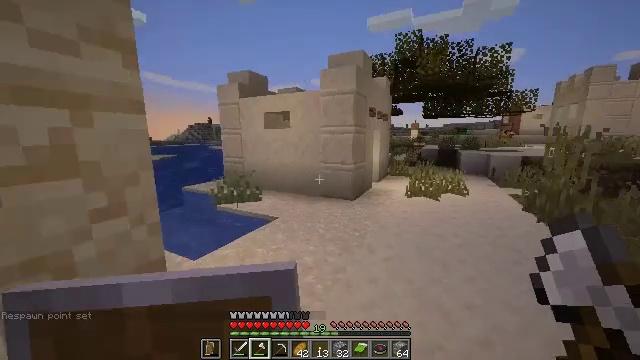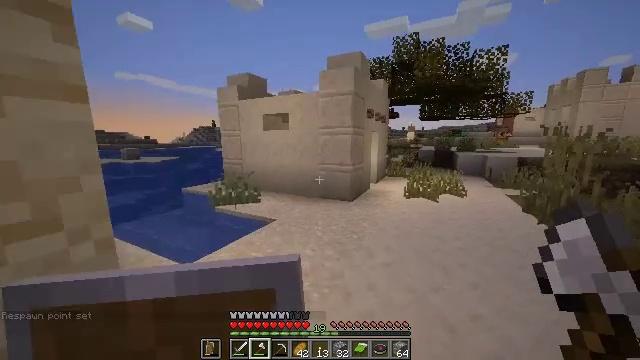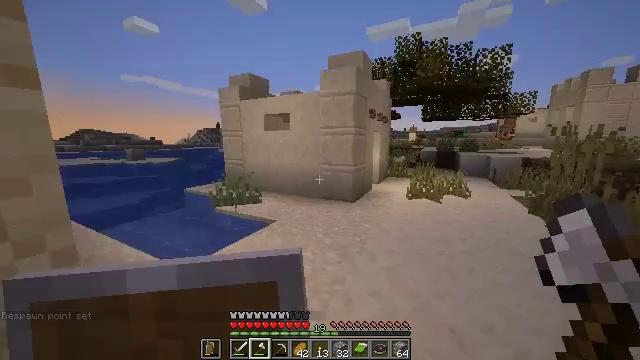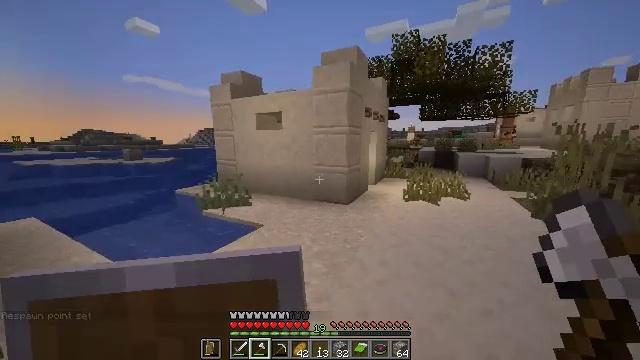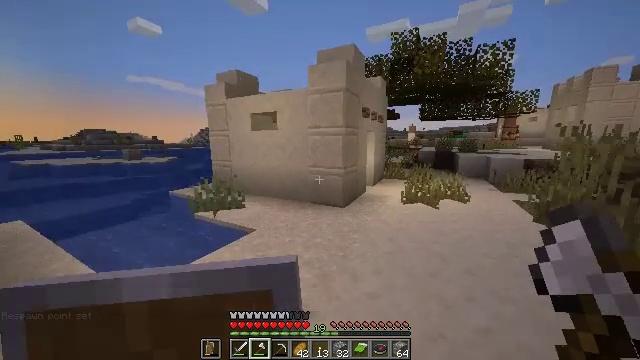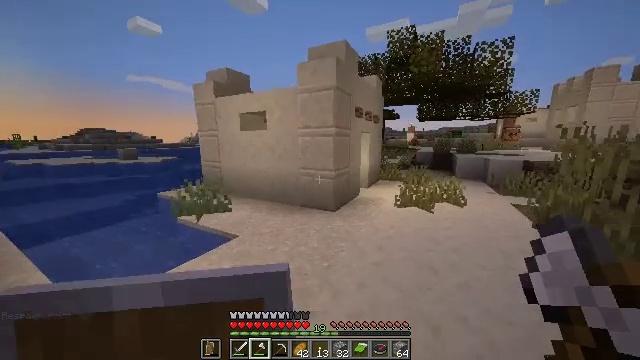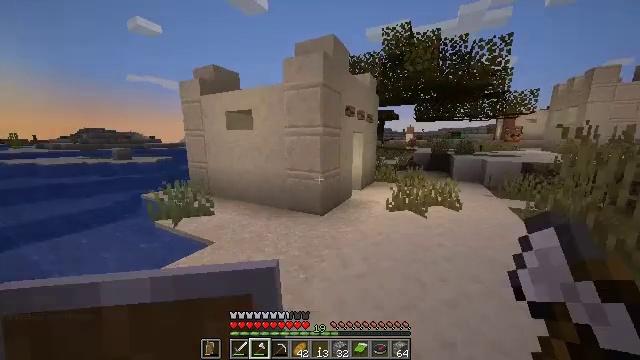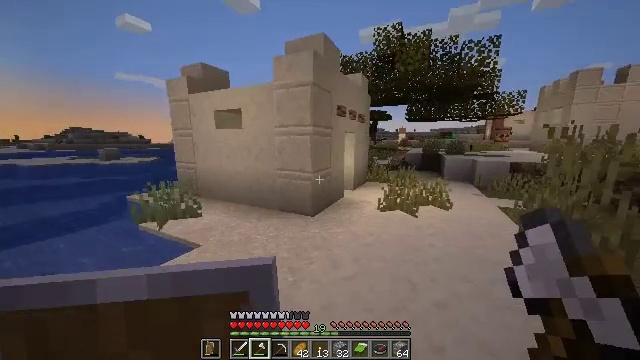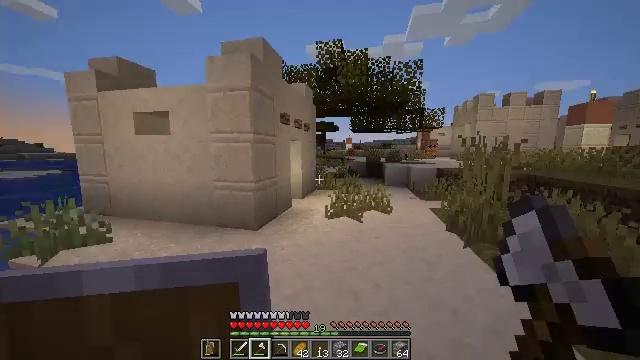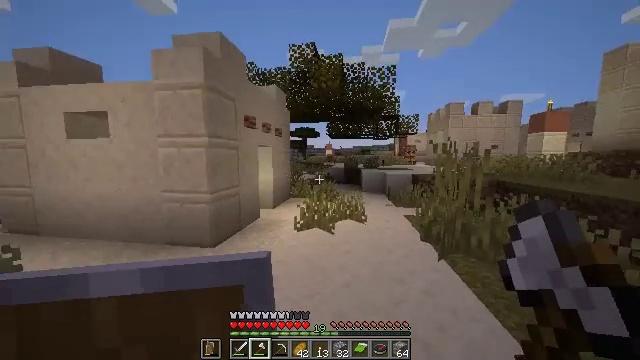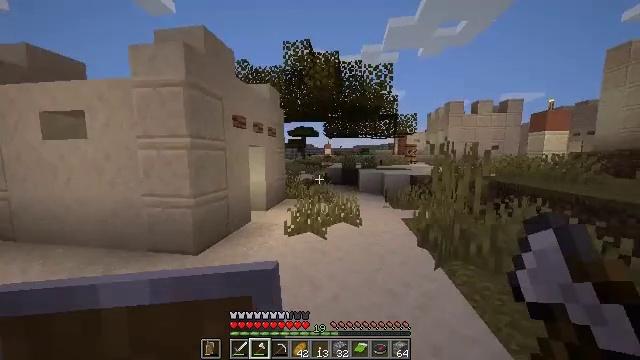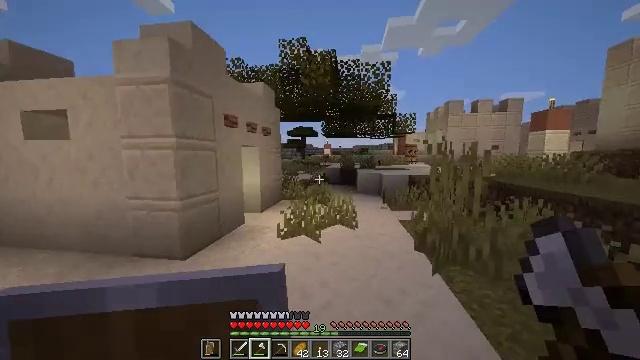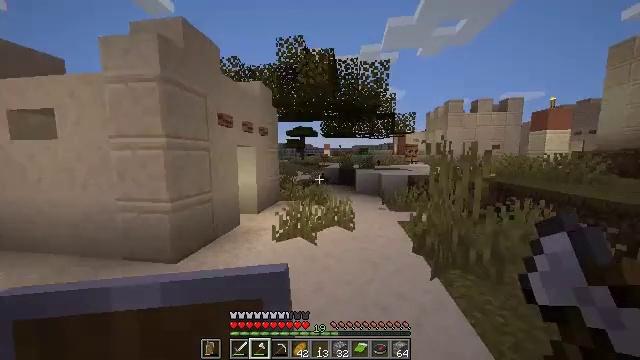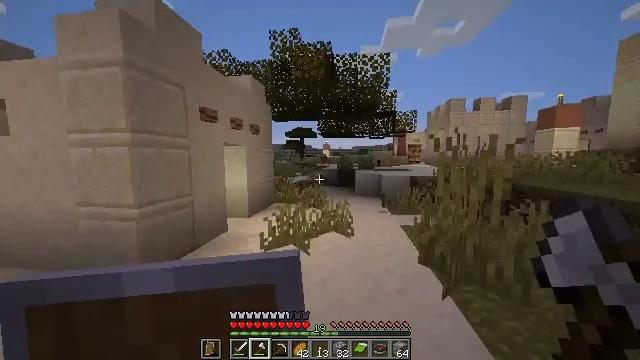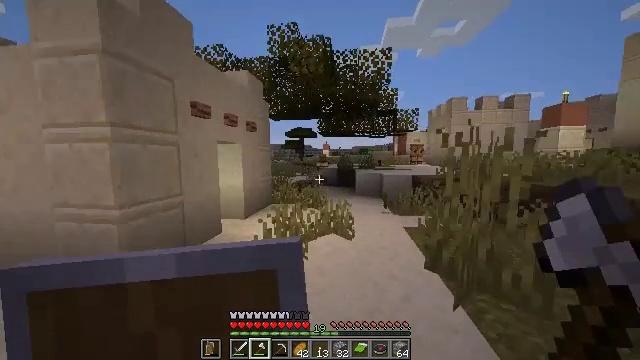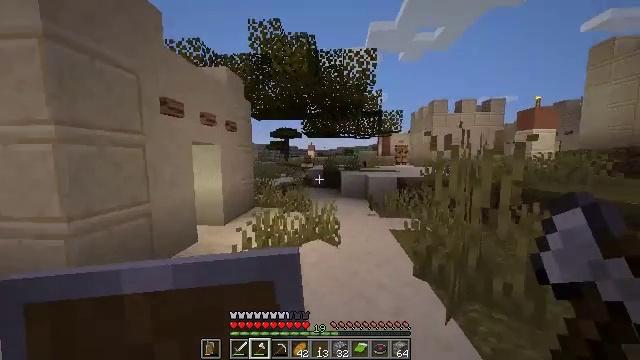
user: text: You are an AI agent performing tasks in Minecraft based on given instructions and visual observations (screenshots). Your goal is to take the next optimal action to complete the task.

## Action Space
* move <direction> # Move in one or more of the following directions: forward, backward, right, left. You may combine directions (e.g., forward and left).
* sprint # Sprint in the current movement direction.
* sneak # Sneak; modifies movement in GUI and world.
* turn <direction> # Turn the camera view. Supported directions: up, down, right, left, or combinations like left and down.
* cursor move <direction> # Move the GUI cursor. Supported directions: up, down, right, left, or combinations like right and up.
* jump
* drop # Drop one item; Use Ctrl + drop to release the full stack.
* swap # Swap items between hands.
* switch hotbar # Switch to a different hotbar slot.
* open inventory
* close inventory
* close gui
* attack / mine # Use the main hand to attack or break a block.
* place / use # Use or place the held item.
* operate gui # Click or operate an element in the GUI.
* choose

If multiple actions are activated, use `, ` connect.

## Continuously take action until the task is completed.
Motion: motion action
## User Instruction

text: Collect the potted cactus for your inventory.
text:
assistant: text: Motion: move forward
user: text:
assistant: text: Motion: move forward and move right
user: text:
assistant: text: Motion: move forward and move right
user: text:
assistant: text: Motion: move forward and move right
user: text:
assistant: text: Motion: move forward and move right
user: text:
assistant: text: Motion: move forward and move right
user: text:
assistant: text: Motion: move forward and move right, turn right
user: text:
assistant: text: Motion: move forward and move right, turn right and up
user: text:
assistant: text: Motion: move forward and move right, turn right and up
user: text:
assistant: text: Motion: move forward and move right
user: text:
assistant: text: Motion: move forward and move right
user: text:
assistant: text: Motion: move forward
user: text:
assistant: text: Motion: move forward
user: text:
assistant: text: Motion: move forward
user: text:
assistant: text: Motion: move forward, turn right
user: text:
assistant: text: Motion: move forward, turn right
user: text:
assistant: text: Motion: move forward, turn right and up
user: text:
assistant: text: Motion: move forward, sprint
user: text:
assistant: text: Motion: move forward, sprint
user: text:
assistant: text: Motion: move forward, sprint, turn left
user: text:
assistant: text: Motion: move forward, sprint, turn left
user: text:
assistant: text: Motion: move forward, turn left and down
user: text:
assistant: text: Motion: move forward, turn left
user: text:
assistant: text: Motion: move forward
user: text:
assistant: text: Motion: move forward
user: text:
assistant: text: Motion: move forward, turn left
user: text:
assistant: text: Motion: move forward, turn left
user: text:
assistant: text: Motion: move forward, turn left
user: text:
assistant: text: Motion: move forward and move right, turn left
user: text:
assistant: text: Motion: move forward and move right, turn left and down